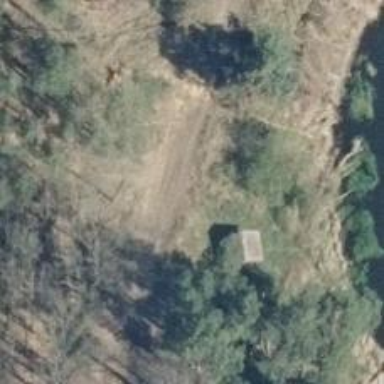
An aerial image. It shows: Picnic shelter providing place for individuals to seek refuge.